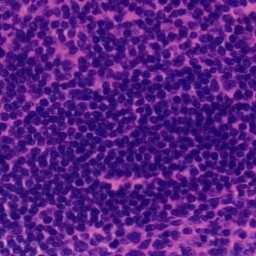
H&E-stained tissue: Tonsil